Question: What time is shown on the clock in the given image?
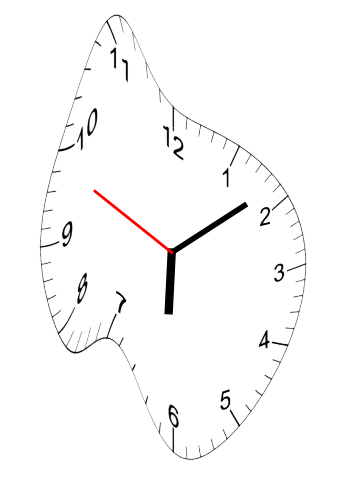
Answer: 06:08:49